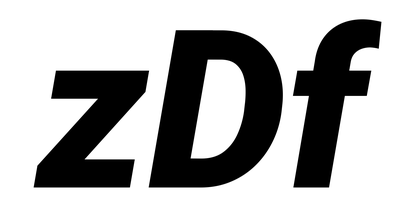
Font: Roboto-Italic_Black_Italic